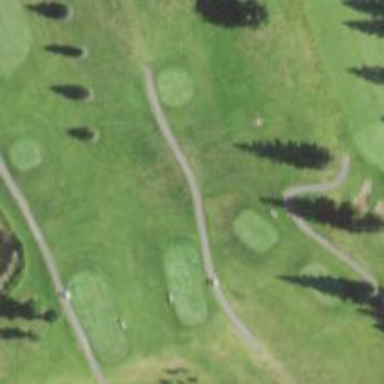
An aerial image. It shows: Well-maintained path intended for golf.